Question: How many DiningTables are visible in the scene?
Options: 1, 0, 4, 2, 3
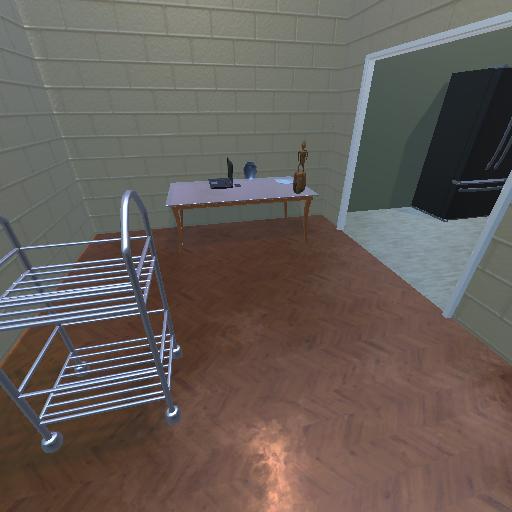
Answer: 1